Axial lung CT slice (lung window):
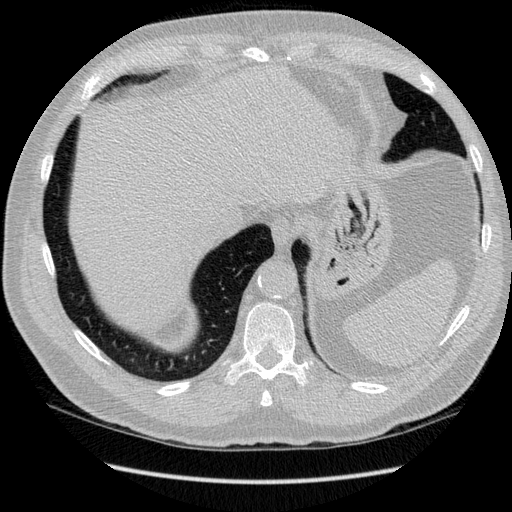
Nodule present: no